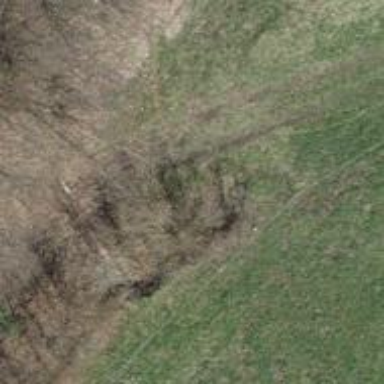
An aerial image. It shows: Track with very rough surface.